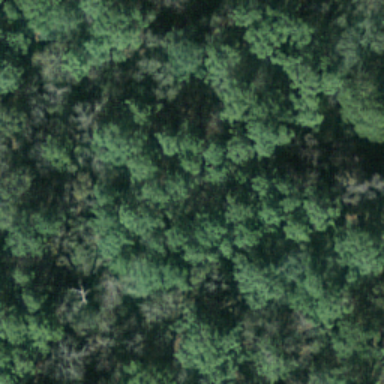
This is a dense forest with emerald green plants .